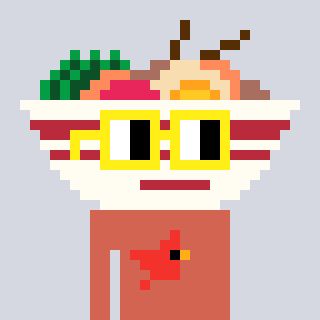
a pixel art character with square yellow glasses, a noodles-shaped head and a peachy-colored body on a cool background